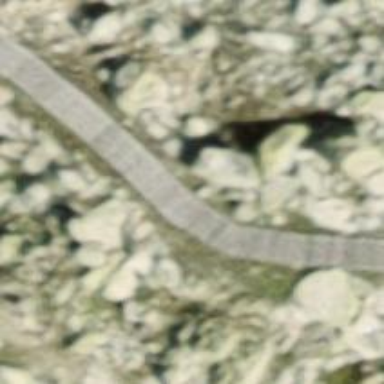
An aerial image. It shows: Track road.